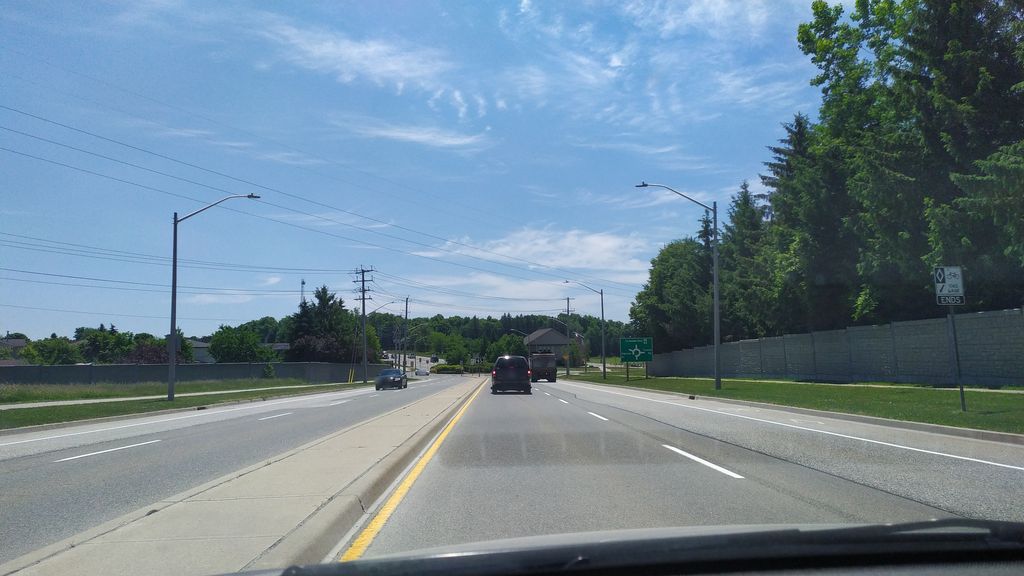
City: kitchener-waterloo